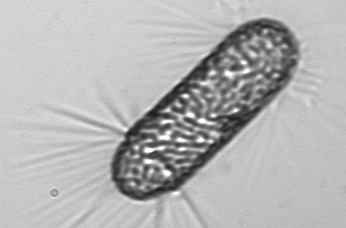
Label: Corethron_hystrix